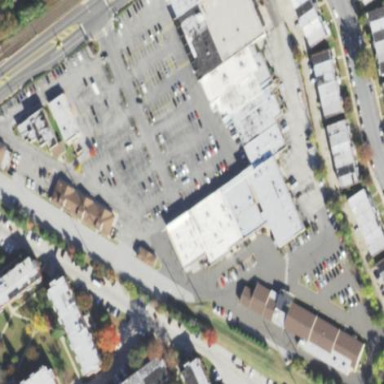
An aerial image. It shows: Retail building.